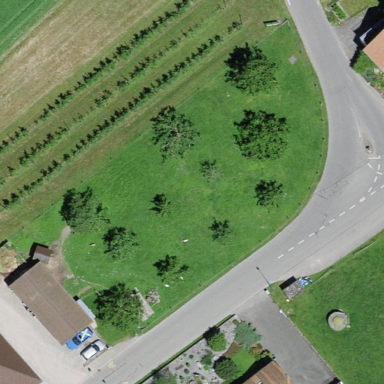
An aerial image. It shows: Orchard.